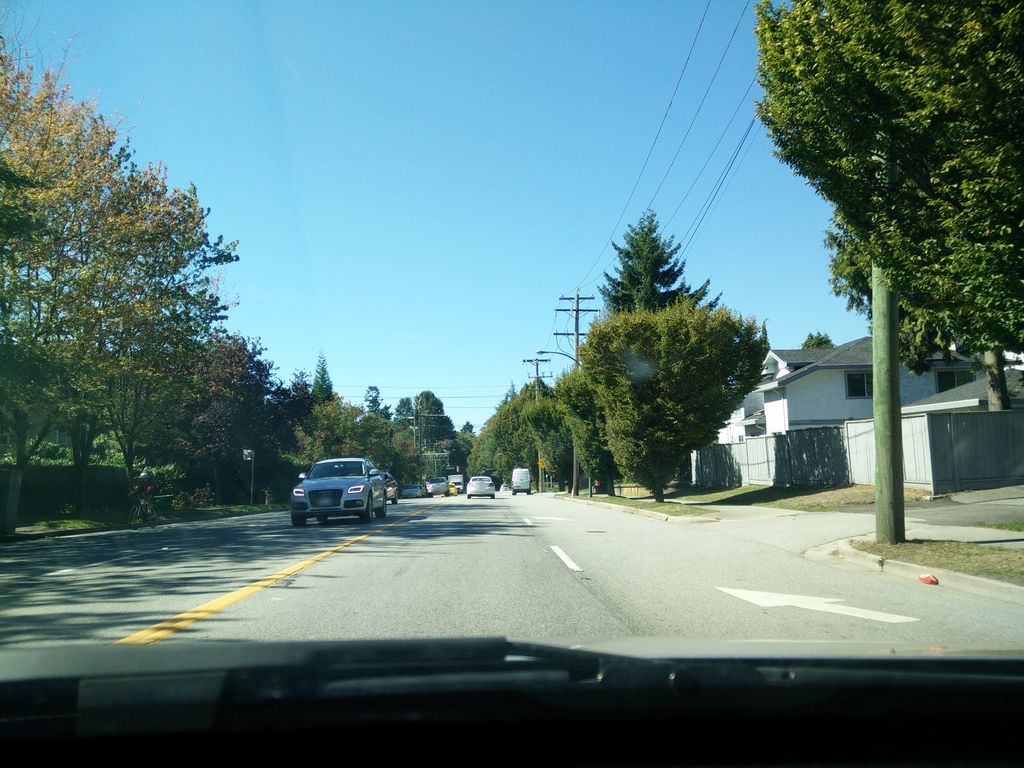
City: vancouver